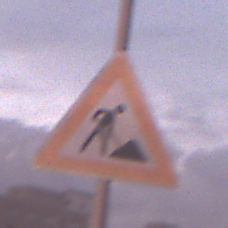
Verkehrszeichen: Arbeitsstelle
Umgebung: Outdoor, Urban
Tageszeit: SunriseSunset
Wetter: PartlyCloudy
Licht: Natural
Jahreszeit: NotSpecified
Kontrast: MediumContrast